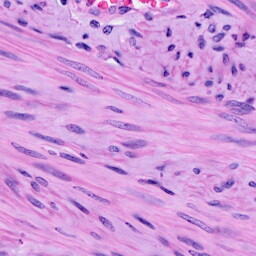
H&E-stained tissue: Cervix